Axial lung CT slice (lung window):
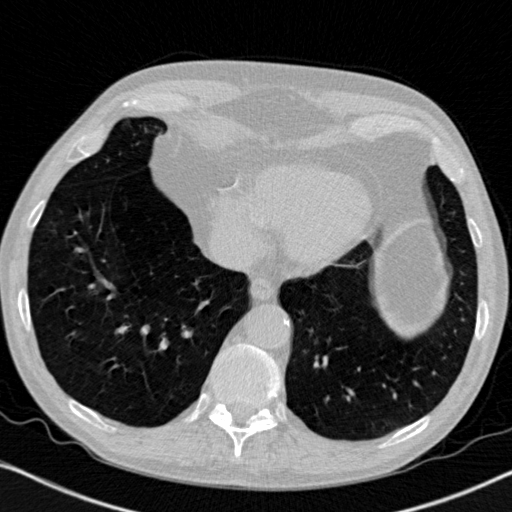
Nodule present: no